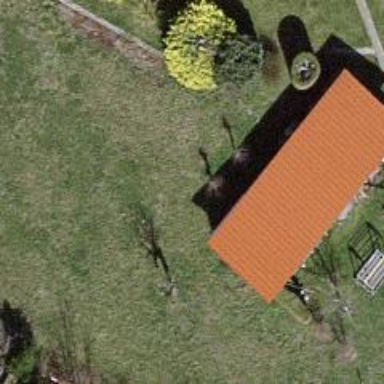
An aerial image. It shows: Shed.